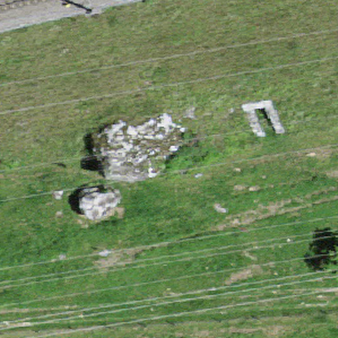
Label: bouldering_area